Question: What is the maximum amount of money that can be robbed from the houses? The connected houses cannot be robbed at the same time.
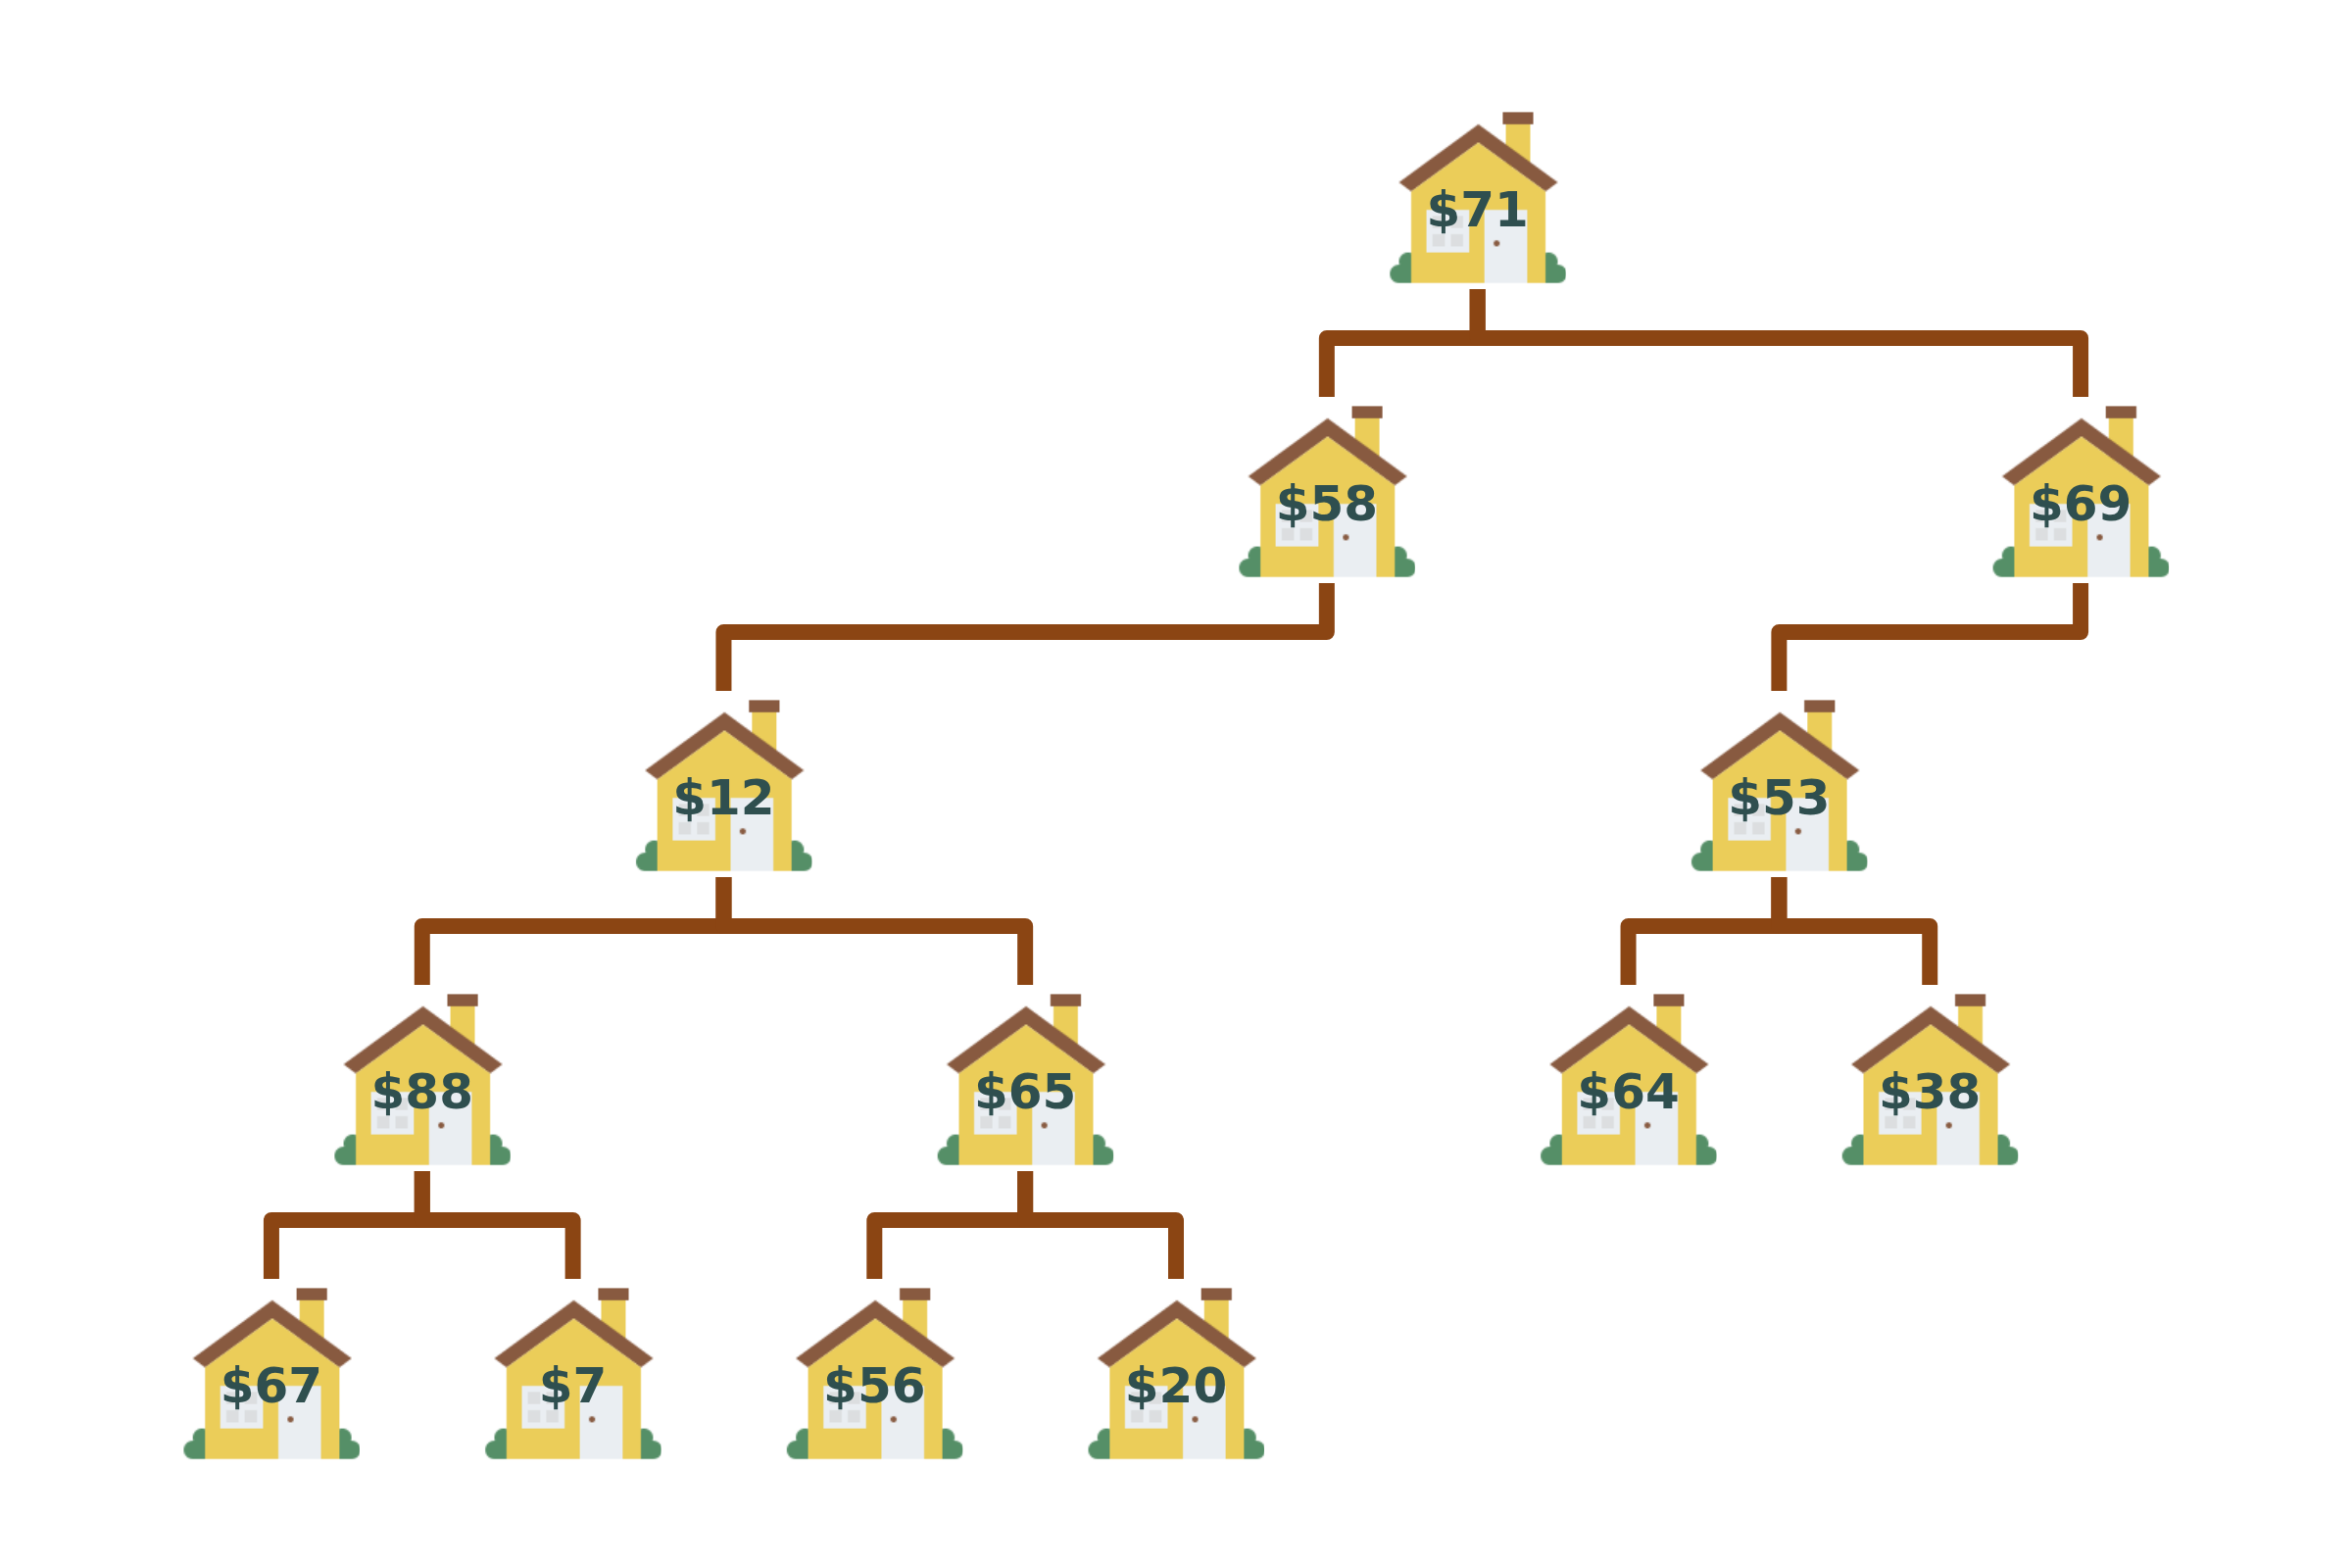
Answer: 393